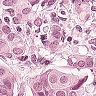
Metastatic tissue present: yes